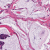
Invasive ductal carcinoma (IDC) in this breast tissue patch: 1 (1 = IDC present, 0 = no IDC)